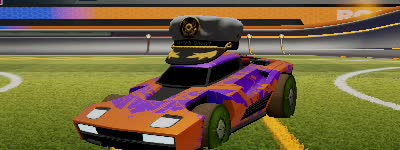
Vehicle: breakout